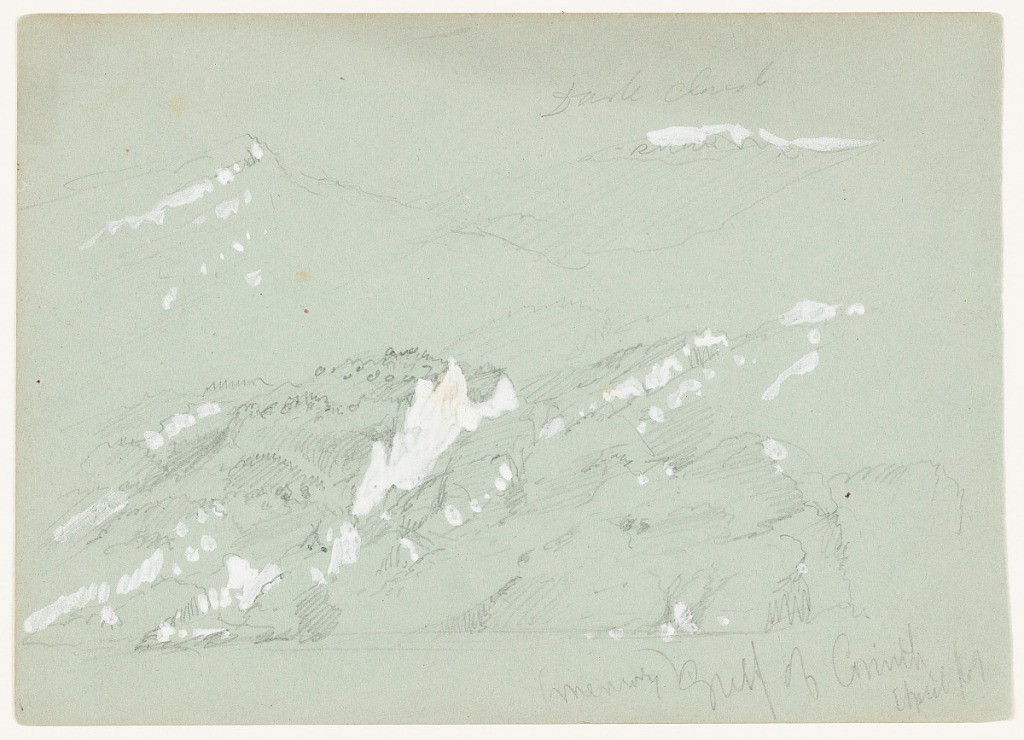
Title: Gulf of Corinth, Greece
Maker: Frederic Edwin Church, American, 1826–1900
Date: April 26-27, 1869
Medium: Graphite and white gouache on gray-green wove paper; verso: graphite
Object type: Drawing
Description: Landscape sketch showing a view of rugged, rocky hills along the Greek coast in the Gulf of Corinth, viewed from the water. In the foreground, water extends to the middle distance, where it meets the rocky coastline, highlighted in white gouache. In the background, taller, sharper, snow-capped mountains are visible. Dark clouds hang in the sky above.

Verso: Landscape sketch showing a view of a mill built on a rugged coastline in Cephalonia, Greece. In the foreground, water stretches to the middle distance, where it meets the shoreline. At center, the mill building is showing with its wheel facing the viewer. Behind it, two other structures are built on a gradually inclining hillside. In the background, two taller, more rugged hills are shown, one with a wide structure at its peak.